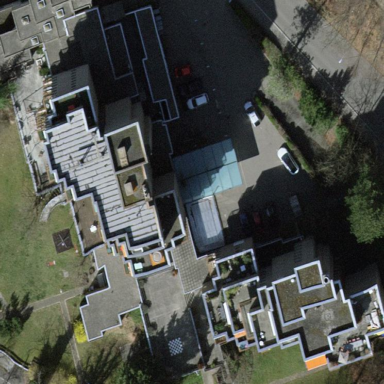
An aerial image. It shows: Building.